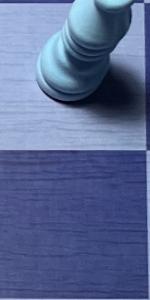
Label: Empty